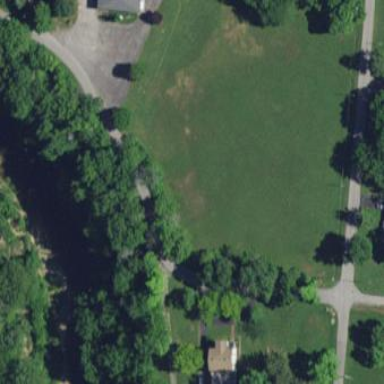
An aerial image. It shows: Park.